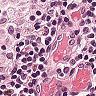
Metastatic tissue present: no